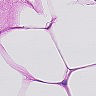
Metastatic tissue present: no